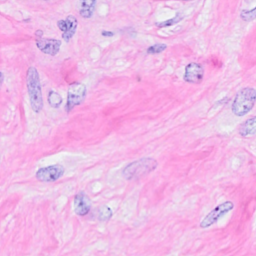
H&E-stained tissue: Breast